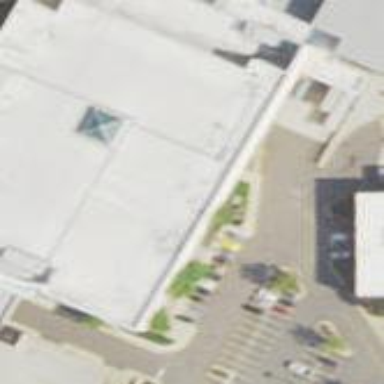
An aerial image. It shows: Department store building.